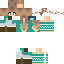
A female human skin with pale skin, wearing brown long hair dressed in a blue tshirt and brown pants, featuring a closed mouth.